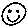
Label: smiley face